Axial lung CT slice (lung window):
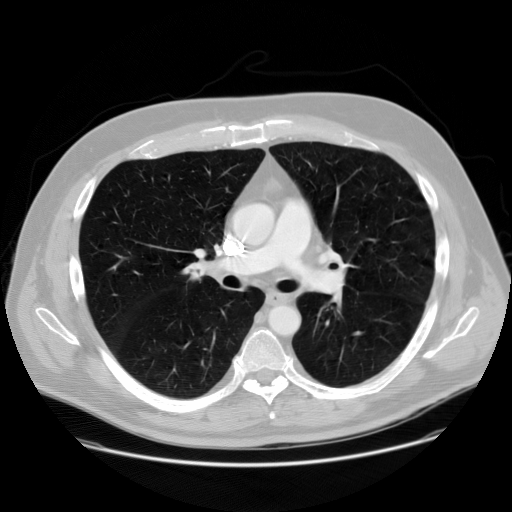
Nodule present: no